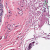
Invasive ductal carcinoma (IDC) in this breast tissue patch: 0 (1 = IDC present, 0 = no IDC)